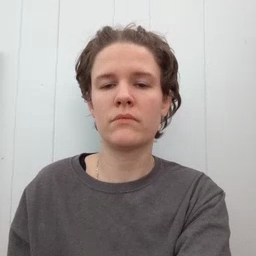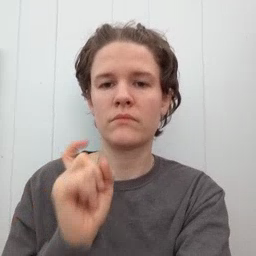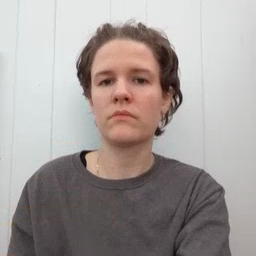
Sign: give